Question: I'm using Visual Studio Professional 2012, as I create a Silverlight project from scratch, it doesn't allows me to see or edit the design section of the XAML , getting this error.
But I can build the project without errors or warnings, and nonetheless it displays in a browser without trouble.
How can I not have the SDK installed and still be able to run the project or for that matter, have created it in the first place?
I've been searching for a while and couldn't find a solution that makes sense, here are some of the links I've found:
- This guy states he used this console command > that restores security settings to a known working
state....<URL>

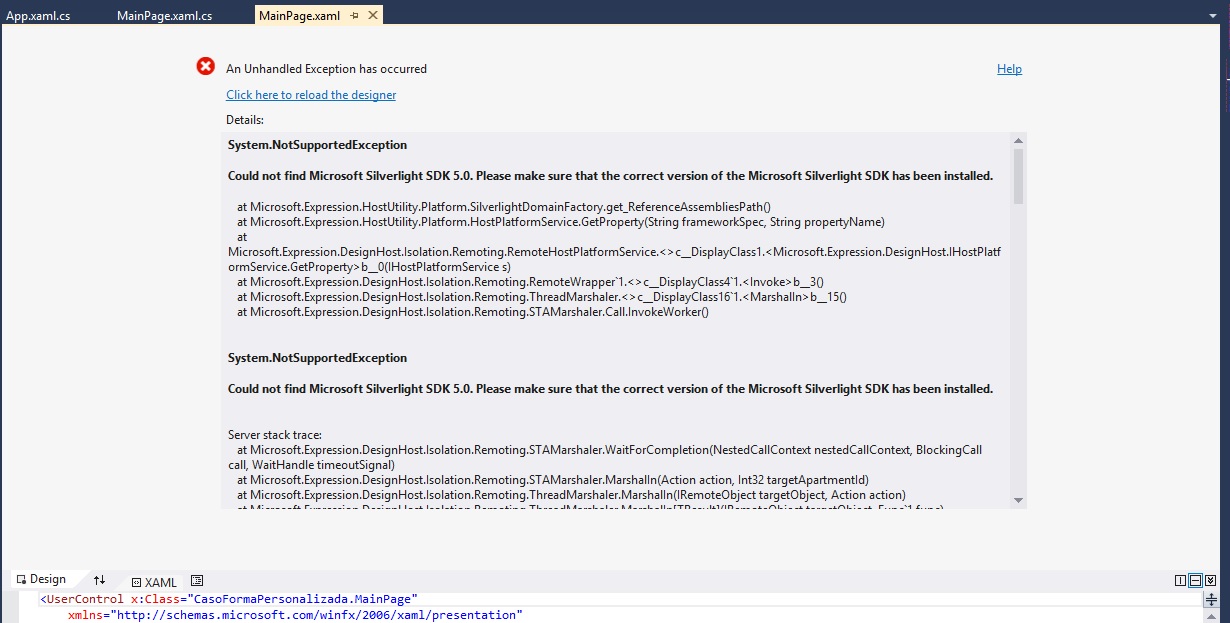
Answer: It seems I had installed the Microsoft Silverlight Tools for Visual Studio, so I could create new projects, but the SDK as it is, I have not.
What really confused me is that the SDK System Requirements didn't explicitly say is supported for Windows 8.1 (The OS I'm working on), so I went searching somewhere else.
The solution was ignore this issue, download it, and install it.
<URL>